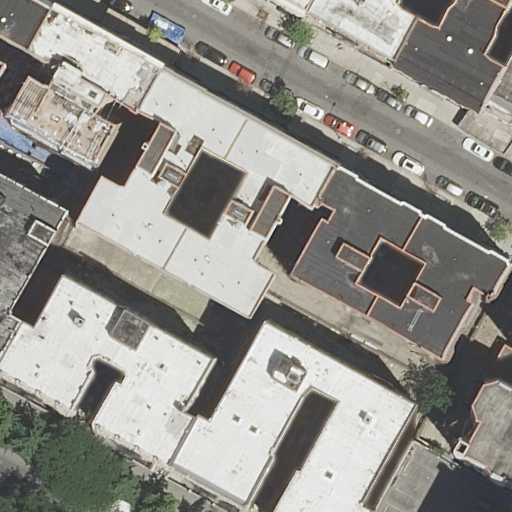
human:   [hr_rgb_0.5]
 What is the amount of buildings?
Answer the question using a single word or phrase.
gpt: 14

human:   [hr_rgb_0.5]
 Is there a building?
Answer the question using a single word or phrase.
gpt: yes

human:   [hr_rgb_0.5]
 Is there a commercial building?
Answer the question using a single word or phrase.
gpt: no

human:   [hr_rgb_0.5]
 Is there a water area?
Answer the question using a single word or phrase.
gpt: no

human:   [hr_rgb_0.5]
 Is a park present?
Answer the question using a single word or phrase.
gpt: yes

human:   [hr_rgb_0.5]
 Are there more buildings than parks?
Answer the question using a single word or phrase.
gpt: yes

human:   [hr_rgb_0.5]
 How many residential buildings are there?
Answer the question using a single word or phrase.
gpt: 14

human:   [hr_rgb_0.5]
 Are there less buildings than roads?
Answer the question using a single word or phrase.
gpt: no

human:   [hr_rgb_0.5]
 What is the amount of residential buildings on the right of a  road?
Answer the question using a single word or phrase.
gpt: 10

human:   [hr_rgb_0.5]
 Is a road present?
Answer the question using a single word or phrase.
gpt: yes

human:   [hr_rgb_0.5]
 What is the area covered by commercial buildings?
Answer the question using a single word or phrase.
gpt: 0m2

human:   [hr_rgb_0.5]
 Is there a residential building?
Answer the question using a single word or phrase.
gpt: yes

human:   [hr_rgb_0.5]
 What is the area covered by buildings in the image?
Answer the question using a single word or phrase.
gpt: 6671m2

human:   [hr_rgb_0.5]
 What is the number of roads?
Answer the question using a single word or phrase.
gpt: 3

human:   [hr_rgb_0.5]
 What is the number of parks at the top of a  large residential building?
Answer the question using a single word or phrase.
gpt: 0

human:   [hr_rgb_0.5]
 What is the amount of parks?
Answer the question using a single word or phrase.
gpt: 1

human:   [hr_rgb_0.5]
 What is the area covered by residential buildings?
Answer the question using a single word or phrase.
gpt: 6671m2

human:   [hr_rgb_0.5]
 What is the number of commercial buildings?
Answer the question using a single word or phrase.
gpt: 0

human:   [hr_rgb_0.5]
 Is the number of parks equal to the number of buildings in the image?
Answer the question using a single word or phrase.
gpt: no

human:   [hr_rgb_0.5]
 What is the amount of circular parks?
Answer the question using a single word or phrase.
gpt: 0

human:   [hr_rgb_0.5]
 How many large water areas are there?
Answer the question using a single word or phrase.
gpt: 0

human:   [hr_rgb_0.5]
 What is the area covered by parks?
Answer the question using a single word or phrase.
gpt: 3615m2

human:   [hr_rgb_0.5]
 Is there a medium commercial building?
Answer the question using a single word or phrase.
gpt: no

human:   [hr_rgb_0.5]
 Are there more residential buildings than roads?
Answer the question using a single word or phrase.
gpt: yes

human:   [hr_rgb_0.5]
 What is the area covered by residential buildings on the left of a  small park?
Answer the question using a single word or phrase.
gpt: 0m2

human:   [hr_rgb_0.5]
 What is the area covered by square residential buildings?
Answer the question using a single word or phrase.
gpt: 0m2

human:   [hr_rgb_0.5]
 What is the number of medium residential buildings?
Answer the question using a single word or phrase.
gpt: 7

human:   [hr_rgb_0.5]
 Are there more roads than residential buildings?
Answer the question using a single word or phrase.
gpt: no

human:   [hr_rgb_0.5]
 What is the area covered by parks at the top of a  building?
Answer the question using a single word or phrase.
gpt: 0m2

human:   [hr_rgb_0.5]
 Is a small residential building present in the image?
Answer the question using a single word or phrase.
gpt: yes

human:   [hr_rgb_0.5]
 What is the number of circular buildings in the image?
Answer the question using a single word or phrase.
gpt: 0

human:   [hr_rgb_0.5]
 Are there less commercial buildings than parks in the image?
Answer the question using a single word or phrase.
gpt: yes

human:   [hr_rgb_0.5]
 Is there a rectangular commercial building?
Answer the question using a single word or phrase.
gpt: no

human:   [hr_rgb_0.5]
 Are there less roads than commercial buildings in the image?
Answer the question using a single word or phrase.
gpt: no

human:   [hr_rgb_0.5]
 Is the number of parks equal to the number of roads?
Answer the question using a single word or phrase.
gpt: no

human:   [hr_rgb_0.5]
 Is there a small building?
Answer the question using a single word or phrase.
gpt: yes

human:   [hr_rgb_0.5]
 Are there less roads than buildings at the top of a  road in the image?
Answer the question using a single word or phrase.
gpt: yes

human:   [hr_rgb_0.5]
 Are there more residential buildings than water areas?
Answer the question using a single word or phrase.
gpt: yes

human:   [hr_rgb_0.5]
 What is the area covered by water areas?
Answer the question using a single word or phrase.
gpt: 0m2

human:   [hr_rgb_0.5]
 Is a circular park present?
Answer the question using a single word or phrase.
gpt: no

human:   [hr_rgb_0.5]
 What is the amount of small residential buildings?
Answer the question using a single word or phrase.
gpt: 2

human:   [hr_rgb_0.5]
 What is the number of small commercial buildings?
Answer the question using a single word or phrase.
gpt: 0

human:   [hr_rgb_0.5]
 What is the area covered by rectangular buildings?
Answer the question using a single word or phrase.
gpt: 286m2

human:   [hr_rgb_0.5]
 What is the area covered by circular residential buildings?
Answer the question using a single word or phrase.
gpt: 0m2

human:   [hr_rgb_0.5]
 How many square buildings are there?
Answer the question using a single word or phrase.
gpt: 0

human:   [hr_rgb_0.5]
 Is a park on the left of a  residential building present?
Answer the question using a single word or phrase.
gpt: yes

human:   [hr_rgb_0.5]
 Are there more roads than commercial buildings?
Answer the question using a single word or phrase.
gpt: yes

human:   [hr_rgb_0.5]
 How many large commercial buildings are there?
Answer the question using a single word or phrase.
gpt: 0

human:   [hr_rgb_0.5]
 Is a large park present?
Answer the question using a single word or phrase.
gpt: yes

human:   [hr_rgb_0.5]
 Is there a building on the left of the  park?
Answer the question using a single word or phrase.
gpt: no

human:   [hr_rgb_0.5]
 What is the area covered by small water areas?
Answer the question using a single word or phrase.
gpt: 0m2

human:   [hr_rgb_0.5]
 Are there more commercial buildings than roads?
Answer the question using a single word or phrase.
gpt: no

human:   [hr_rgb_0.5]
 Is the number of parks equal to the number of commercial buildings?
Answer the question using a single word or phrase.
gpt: no

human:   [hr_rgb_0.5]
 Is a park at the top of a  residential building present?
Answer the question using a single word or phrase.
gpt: no

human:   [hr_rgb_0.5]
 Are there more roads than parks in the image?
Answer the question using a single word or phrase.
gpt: yes

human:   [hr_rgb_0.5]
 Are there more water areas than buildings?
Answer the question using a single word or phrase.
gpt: no

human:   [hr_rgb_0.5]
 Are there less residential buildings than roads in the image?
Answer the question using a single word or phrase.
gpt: no

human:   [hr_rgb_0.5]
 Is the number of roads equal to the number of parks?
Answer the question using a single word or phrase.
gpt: no

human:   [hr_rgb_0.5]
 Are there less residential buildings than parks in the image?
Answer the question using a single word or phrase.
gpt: no

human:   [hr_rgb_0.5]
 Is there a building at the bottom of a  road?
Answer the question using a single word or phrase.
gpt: yes

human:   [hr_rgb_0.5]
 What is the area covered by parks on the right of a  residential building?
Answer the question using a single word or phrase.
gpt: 0m2

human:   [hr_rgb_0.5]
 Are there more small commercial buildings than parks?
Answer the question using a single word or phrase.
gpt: no

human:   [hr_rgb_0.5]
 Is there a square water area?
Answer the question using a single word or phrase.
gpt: no

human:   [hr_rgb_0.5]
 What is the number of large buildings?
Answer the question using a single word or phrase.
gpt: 5